Brain MRI, t1w sequence, axial 2D slice.
Patient: age 38, sex F, weight 95 kg, height 1.95 m
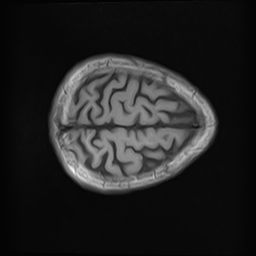